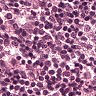
Metastatic tissue present: no